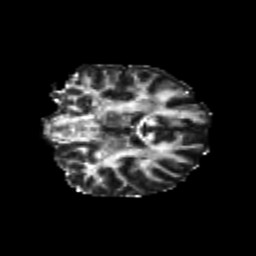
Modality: FA
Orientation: coronal
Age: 22
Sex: female
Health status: healthy
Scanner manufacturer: philips
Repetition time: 7.388 s
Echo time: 0.08599 s